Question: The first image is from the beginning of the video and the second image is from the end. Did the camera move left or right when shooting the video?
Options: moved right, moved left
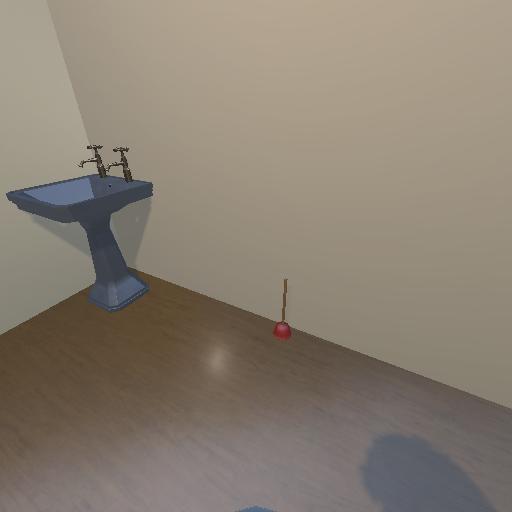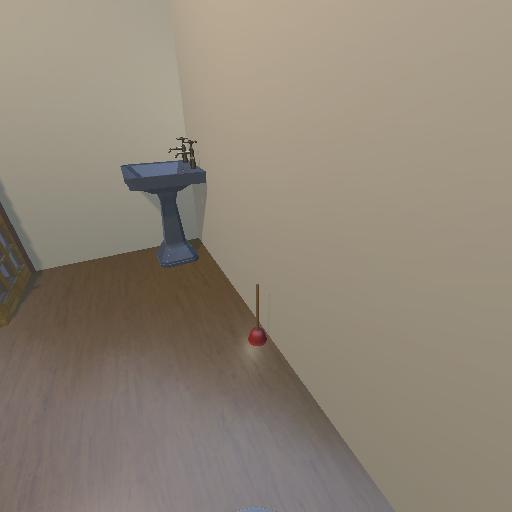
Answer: moved right